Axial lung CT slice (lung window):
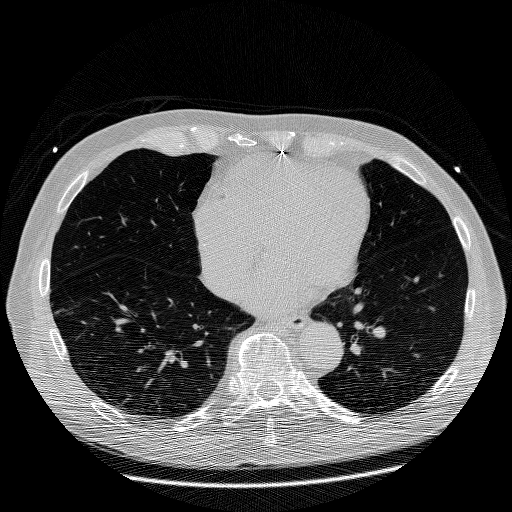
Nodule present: no